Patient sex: M
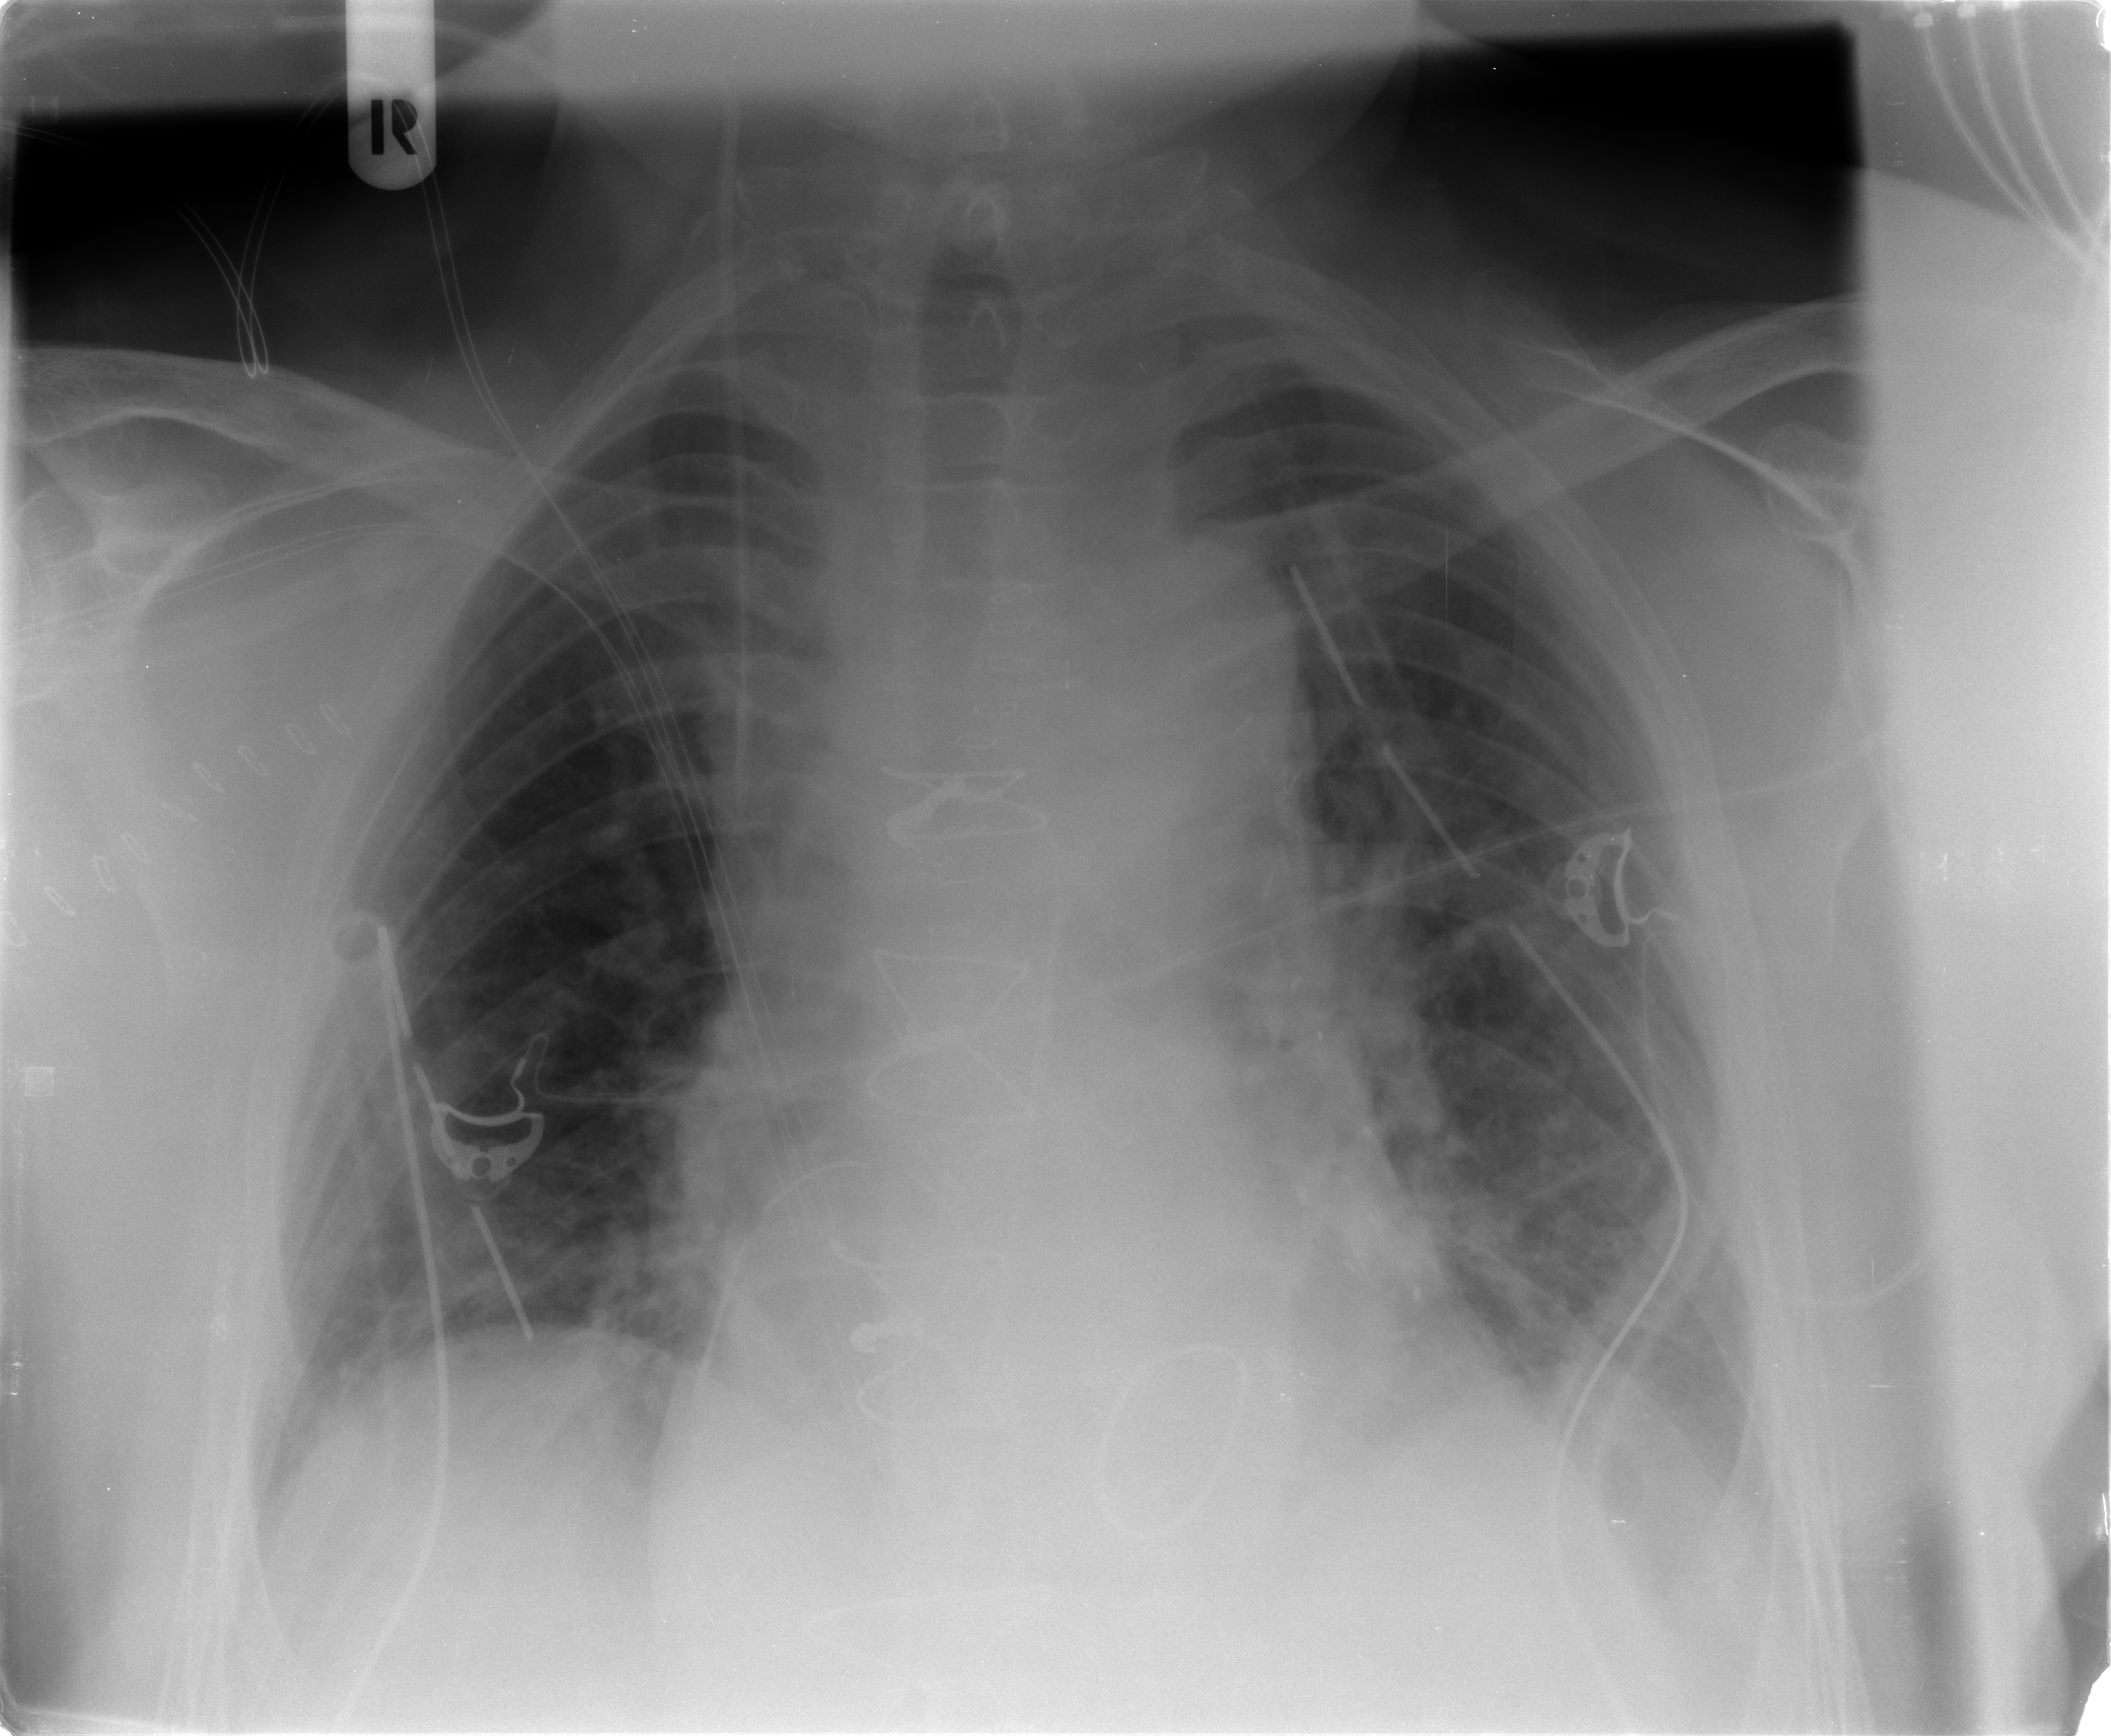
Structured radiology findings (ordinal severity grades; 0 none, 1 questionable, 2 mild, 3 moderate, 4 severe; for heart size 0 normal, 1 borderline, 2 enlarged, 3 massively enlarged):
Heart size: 2
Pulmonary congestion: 2
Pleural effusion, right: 1
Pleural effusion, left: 1
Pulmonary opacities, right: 0
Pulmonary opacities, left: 0
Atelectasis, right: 2
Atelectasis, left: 2